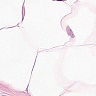
Metastatic tissue present: no